RGB frame:
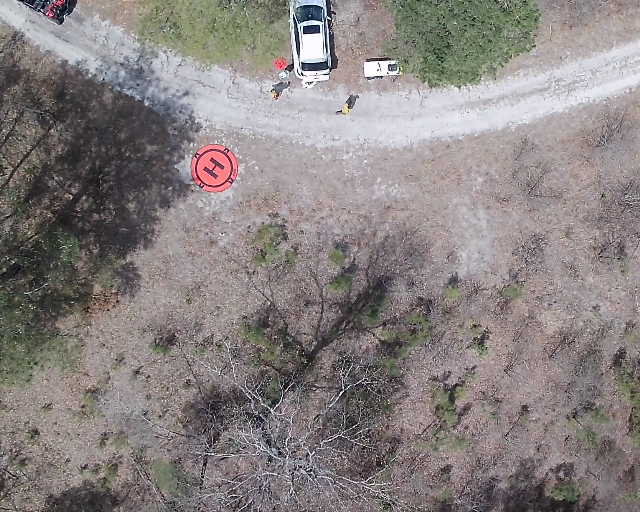
Thermal frame:
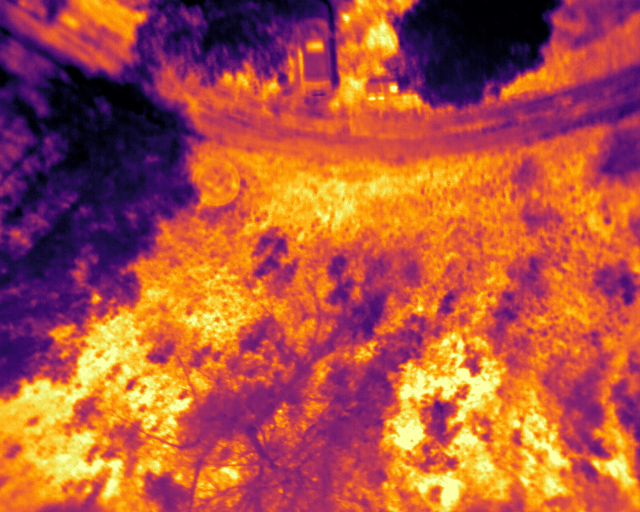
Captured: 2026-02-26 02:26:44
Pixels at or above 80 °C: 0 (fraction of frame: 0)